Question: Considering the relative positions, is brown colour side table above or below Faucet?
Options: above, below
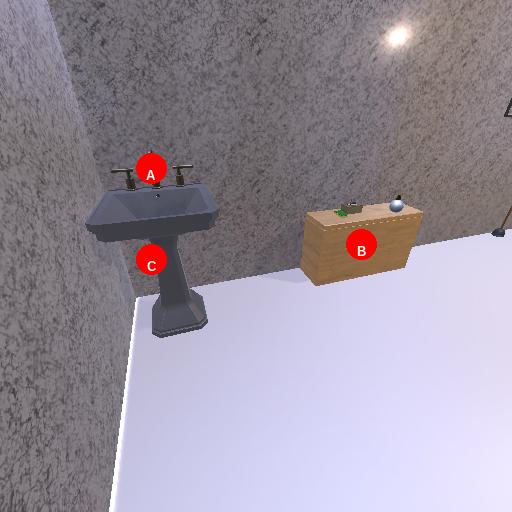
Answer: above